Question: Sorry for the confusing title!
This is my XML file:
'''
<?xml version="1.0" encoding="utf-8"?>
<Clients>
<Client Name="ATCI-105">
<IP>10.0.2.105</IP>
<MAC>00:00:00:00:00:00</MAC>
</Client>
</Clients>
'''
In my WPF view I have a DataGrid which has a binding to my XmlDataProvider.
What I want is when I ping to the 'Client' and receive the response I want it to show in my DataGrid Status Column without adding it to the XML File because I check for the status every 5 seconds.

'''
<DataGrid Grid.Row="0" x:Name="dgClients" x:FieldModifier="public" ItemsSource="{Binding Path=Elements[Client]}" AutoGenerateColumns="False"
HeadersVisibility="Column" GridLinesVisibility="None" AlternatingRowBackground="WhiteSmoke" IsReadOnly="True">
<DataGrid.Columns>
<DataGridTextColumn Header="Name" Width="*" Binding="{Binding Path=Attribute[Name].Value}"/>
<DataGridTextColumn Header="IP" Width="*" Binding="{Binding Path=Element[IP].Value}"/>
<DataGridTextColumn Header="MAC" Width="*" Binding="{Binding Path=Element[MAC].Value}"/>
<DataGridTextColumn Header="Status" Width="140"/>
</DataGrid.Columns>
</DataGrid>
'''
Is there a good way to this?
If you didn't understand what I want let me know and I will try to explain more.
Greetings,
Koen
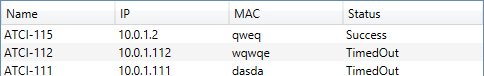
Answer: If the data for your 'Ping result' column does not come from the XML file... then simply don't display the data from the XML file in that column. Create a collection of 'string's or whatever data type that you're using in that column in your view model or code behind and bind to that instead.
Even better, just read the initial values out of the XML file in code behind and then populate a class that was specifically designed for that purpose. Add a collection of these class instances that represent the data to your view model or code behind and then just bind to that as normal. Updating any part of it will then be a breeze.